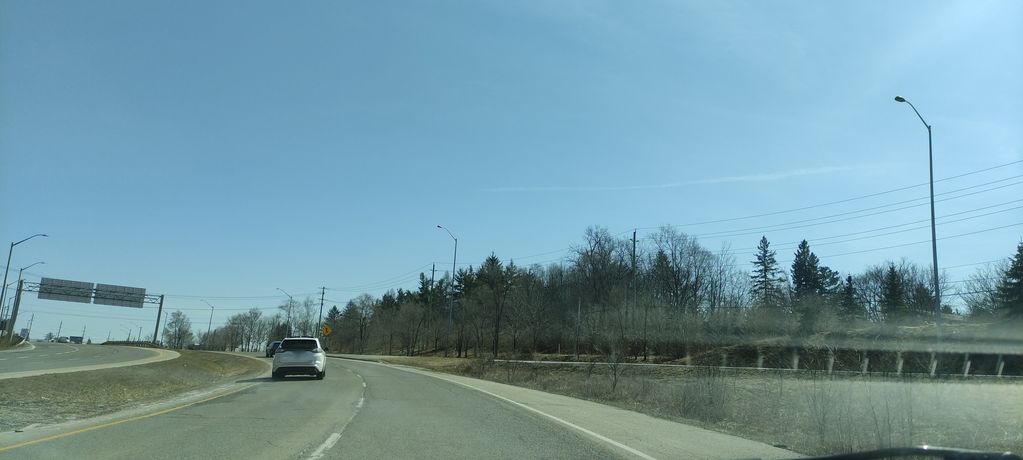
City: kitchener-waterloo